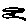
Label: zigzag